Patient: sex F, age 60
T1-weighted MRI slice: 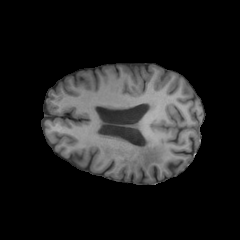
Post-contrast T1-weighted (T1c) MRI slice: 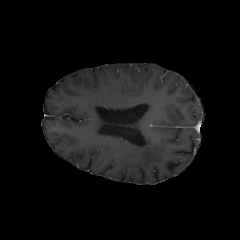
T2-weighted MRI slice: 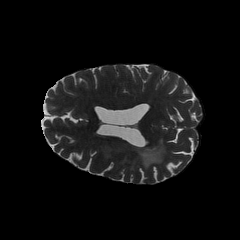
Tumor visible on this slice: yes
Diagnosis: Glioblastoma, IDH-wildtype
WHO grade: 4